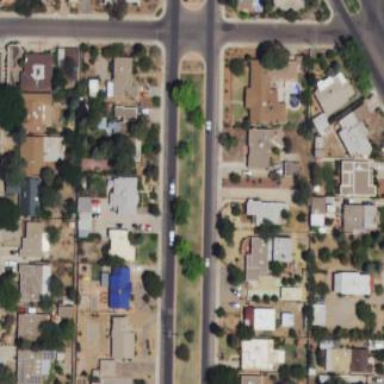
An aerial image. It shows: Sidewalk.